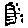
Label: zigzag